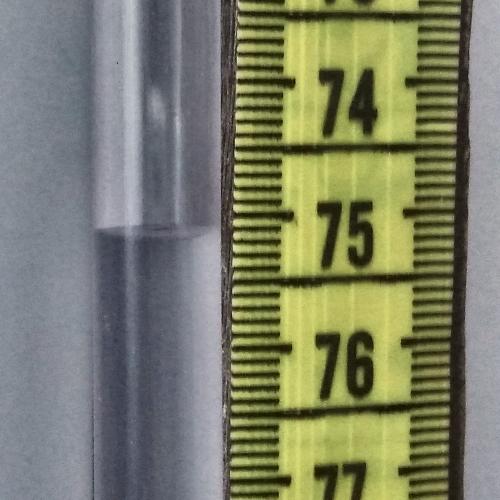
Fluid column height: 75.1 cm